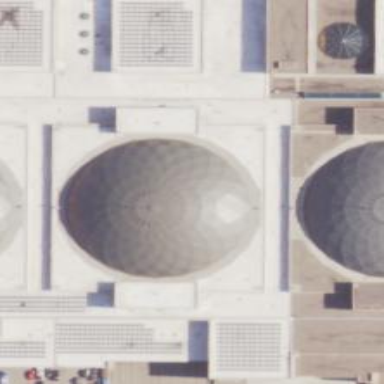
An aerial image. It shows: Building featuring dome as prominent architectural element.